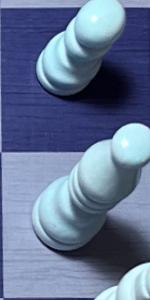
Label: Bishop_White